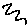
Label: zigzag